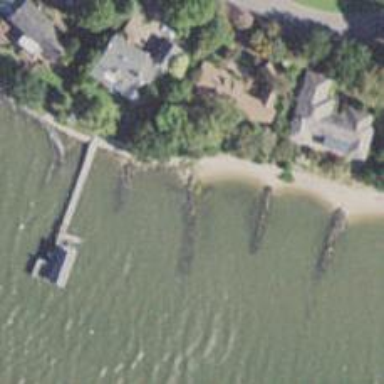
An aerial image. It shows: Breakwater structure.